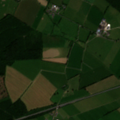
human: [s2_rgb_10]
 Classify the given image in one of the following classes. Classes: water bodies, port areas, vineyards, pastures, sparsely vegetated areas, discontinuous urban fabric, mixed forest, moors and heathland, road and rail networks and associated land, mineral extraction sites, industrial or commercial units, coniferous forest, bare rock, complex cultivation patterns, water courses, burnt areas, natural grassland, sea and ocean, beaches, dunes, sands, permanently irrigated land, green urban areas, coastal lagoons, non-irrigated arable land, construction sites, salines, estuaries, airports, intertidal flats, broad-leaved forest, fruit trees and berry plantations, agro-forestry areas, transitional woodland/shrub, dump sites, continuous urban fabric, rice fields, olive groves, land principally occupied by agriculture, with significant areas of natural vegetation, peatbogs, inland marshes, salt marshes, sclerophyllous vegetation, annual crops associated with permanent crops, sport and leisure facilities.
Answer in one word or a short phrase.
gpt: pastures, transitional woodland/shrub